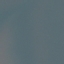
Land use / land cover: SeaLake